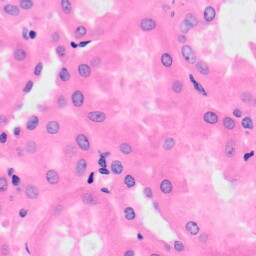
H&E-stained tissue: Kidney